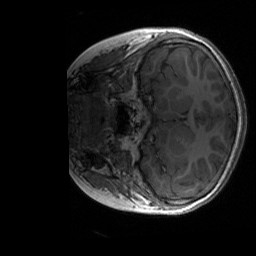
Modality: T1w
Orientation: coronal
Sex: female
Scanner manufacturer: siemens
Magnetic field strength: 3 T
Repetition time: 1.9 s
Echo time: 0.00243 s